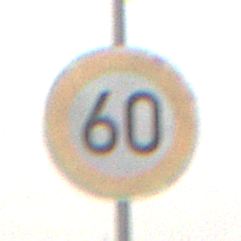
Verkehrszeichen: Geschwindigkeit60
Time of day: MorningAfternoon
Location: Outdoor (Suburban)
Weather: Overcast
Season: NotSpecified
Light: Natural